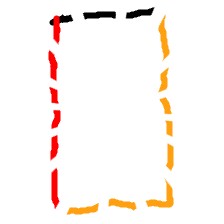
Shape: rectangle